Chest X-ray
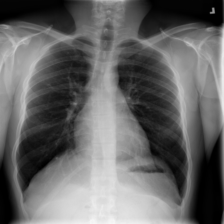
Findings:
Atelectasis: negative
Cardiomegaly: negative
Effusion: negative
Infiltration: negative
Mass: negative
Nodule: negative
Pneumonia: negative
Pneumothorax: negative
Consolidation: negative
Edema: negative
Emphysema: negative
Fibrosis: negative
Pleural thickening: negative
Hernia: negative